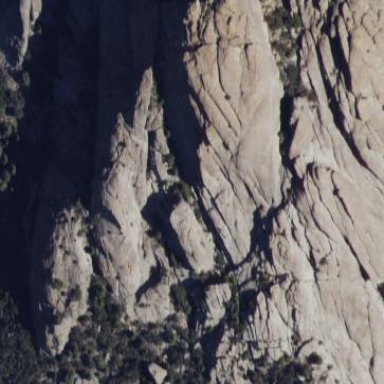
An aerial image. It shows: Landscape of bare rock.